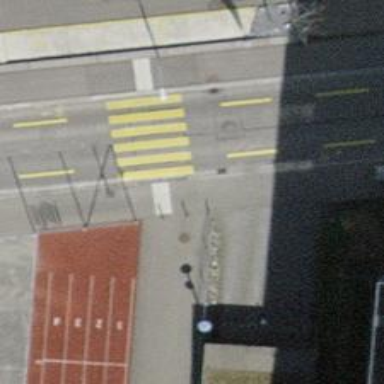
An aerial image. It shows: Uncontrolled zebra crossing on the road.